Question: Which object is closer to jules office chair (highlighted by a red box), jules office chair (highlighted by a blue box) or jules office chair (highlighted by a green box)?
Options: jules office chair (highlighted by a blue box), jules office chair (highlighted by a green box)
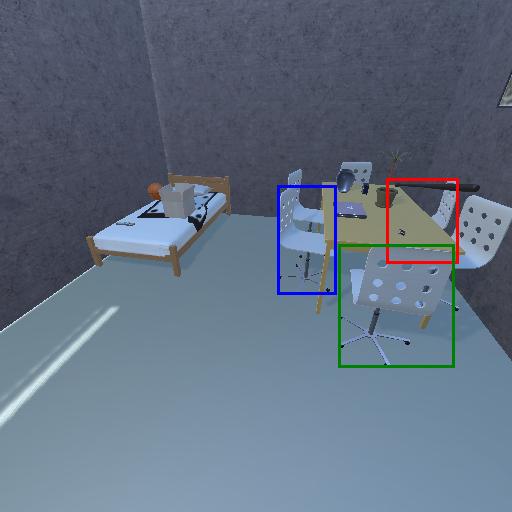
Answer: jules office chair (highlighted by a blue box)